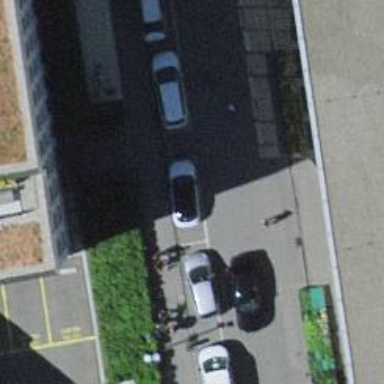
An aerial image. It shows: Charging station.